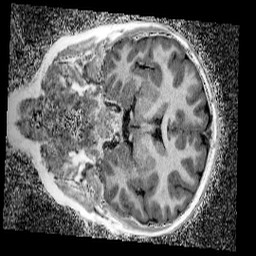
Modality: UNIT1_denoised
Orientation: coronal
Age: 8
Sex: male
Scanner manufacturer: siemens
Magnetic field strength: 3 T
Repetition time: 4 s
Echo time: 0.00299 s